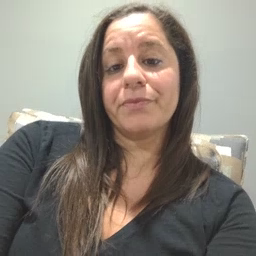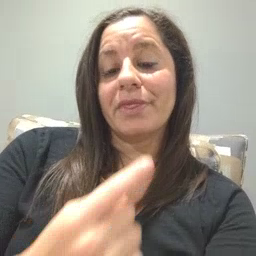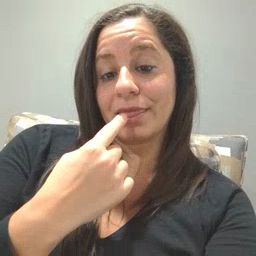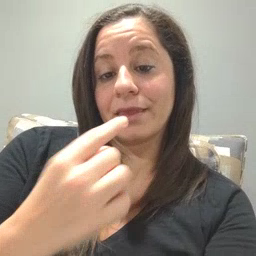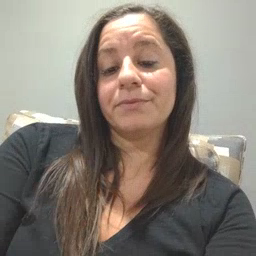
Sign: tongue